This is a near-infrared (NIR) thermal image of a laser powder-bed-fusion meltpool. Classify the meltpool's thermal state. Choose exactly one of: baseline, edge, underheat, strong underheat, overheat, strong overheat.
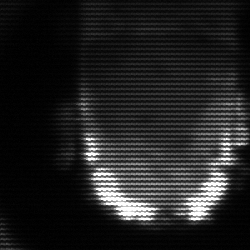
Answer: baseline